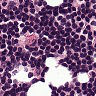
Metastatic tissue present: no